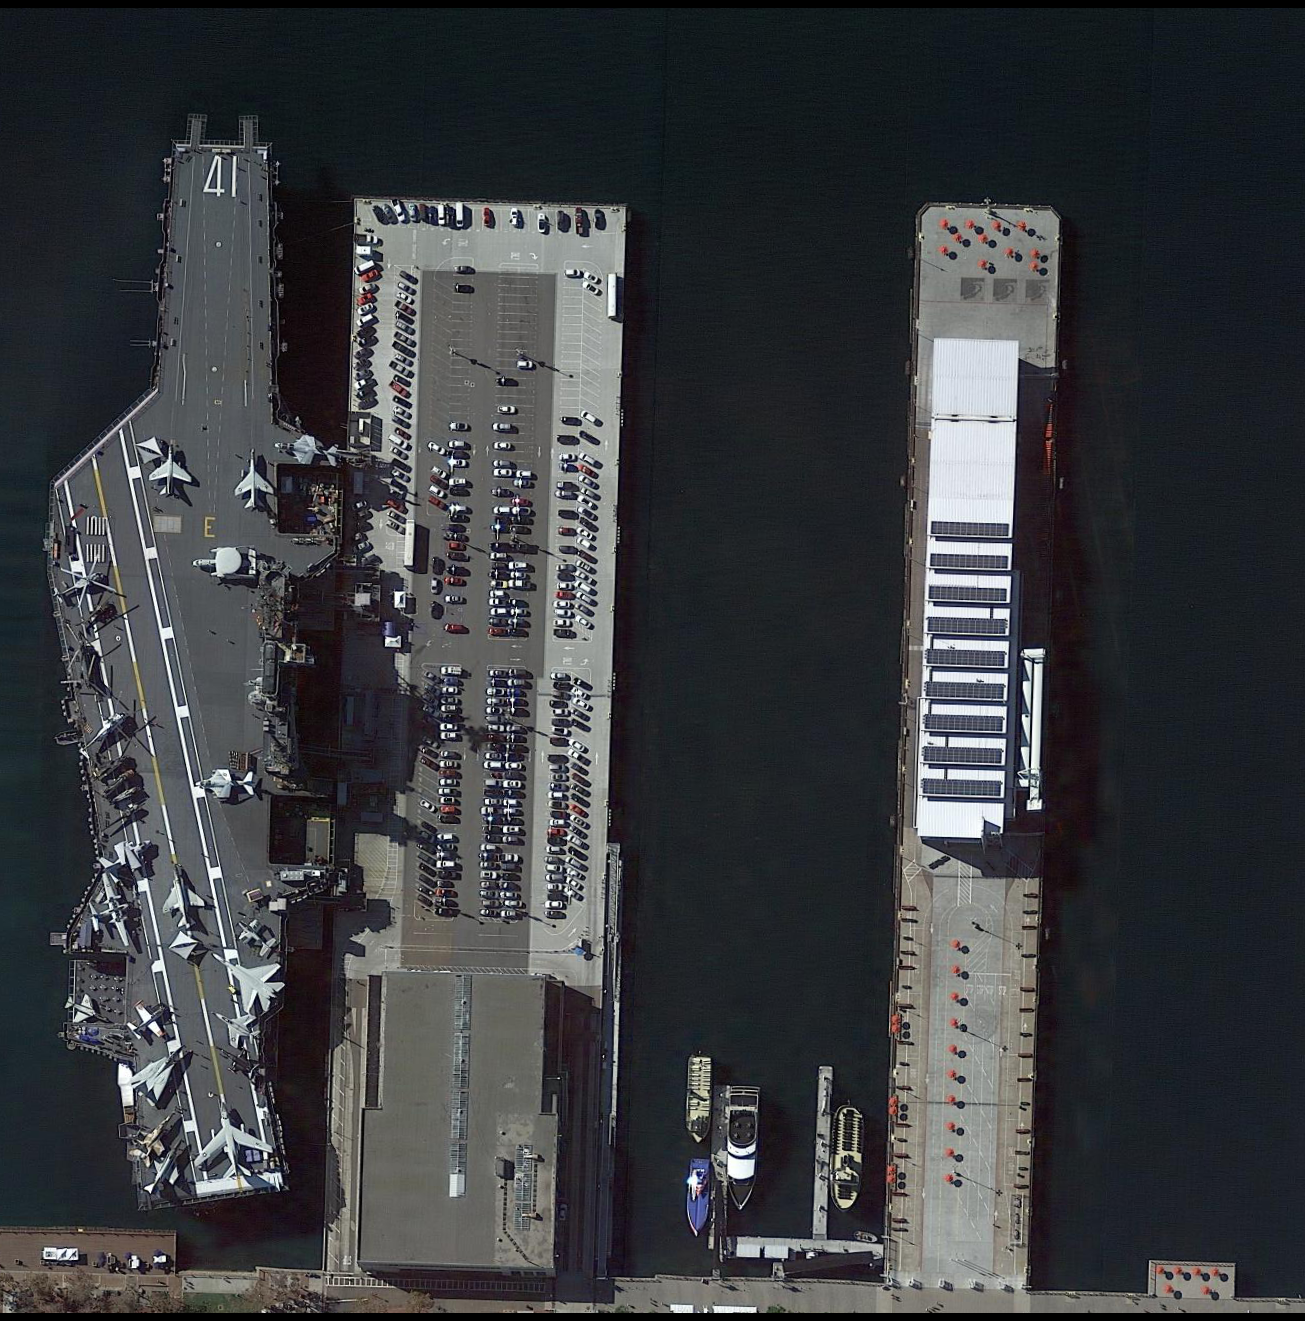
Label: aircraft_carrier